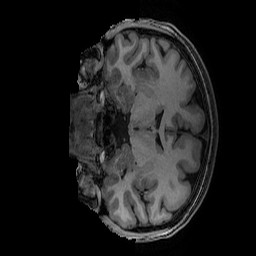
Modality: T1w
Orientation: coronal
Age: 17
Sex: female
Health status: ill
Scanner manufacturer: ge
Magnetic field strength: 3 T
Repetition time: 0.007664 s
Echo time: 0.00342 s